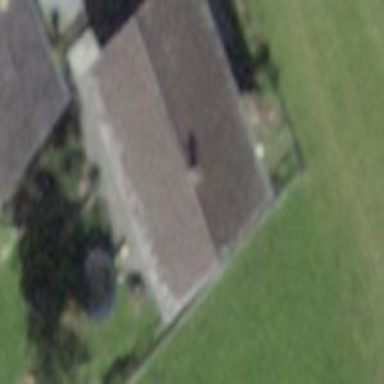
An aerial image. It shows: Garage building.